Question: I have a stopwatch, and would like to update the log of the times you started and stopped the watch
something like this:

As you can see at beginning it's empty, first use it and a row with use number and duration, and you use more times more lines show up. I have look up for ways to do it but i find none, i thouth of creating a tablelayoutpanel but i can't put data in them.
Any ideias of how to do this?
Thanks,
Bruno
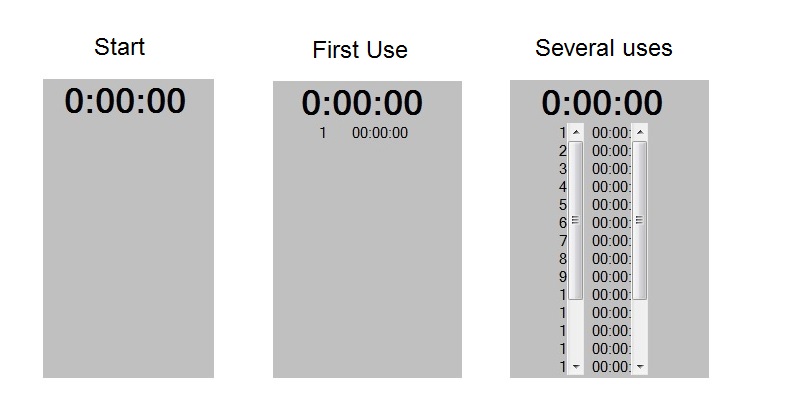
Answer: I'm sorry i forgot to mention i'm using VB, i tried aplying your code but couldnt get i to work, but a found a solution
i used a listview controller, and configured it for the 4 columns i need, then when the stop button is clicked i put the code:
'''
newitem = New ListViewItem
newitem.Text = pausa
newitem.SubItems.Add(inicio.ToLongTimeString)
newitem.SubItems.Add(fim.ToLongTimeString)
newitem.SubItems.Add(diferenca.ToString.Substring(0, 8))
ListView1.Items.Add(newitem)
'''
and it's working fine.
Hope it might help someone in the future.